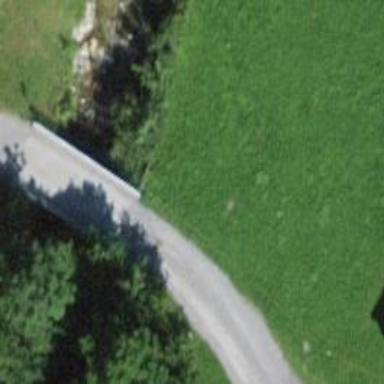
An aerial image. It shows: Concrete track with bridge. The track is of grade1 tracktype.